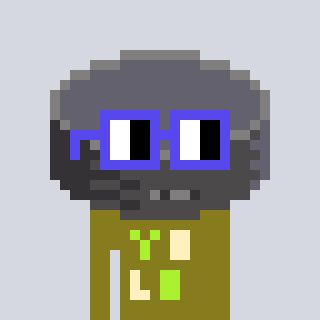
a pixel art character with square blue glasses, a hockey puck-shaped head and a gunk-colored body on a cool background